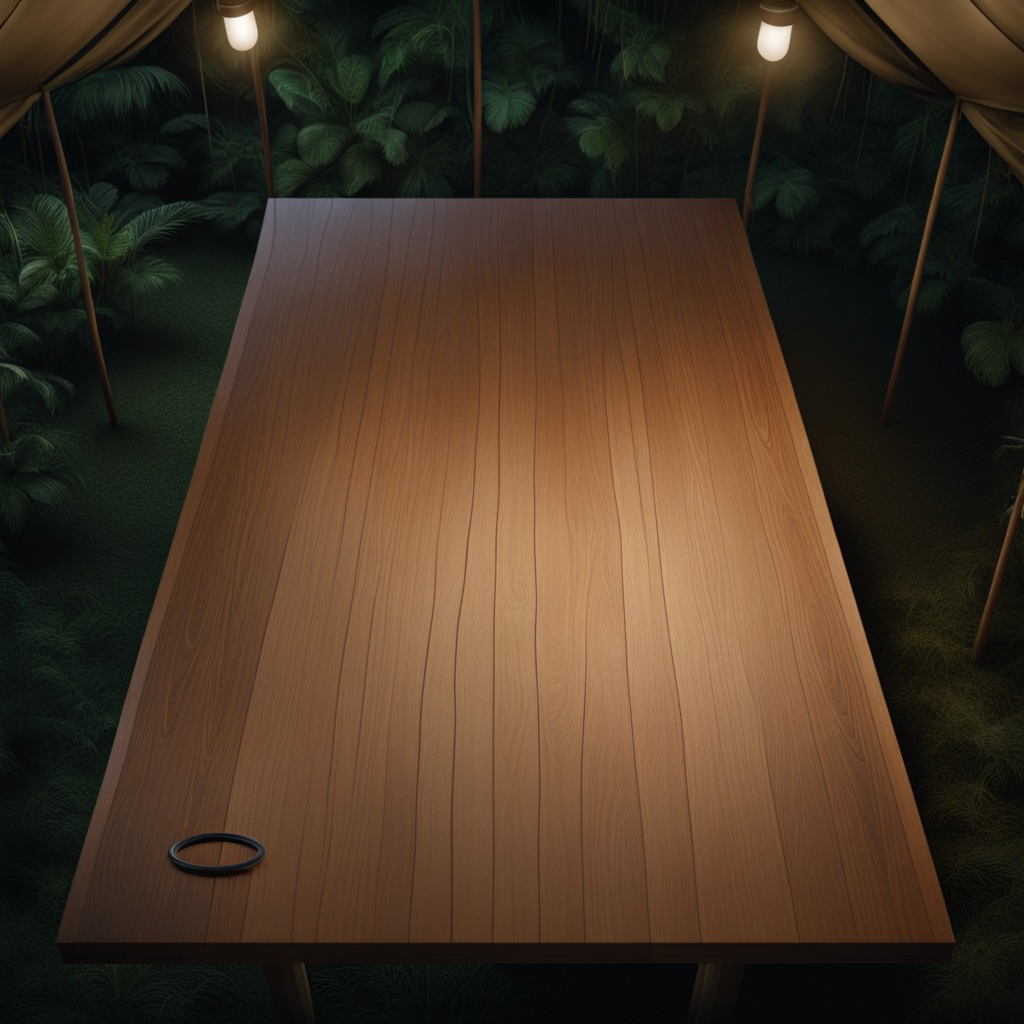
A rubber O-ring lying on the wooden table inside a jungle field workshop tent at night dim ambient light soft shadows worn but